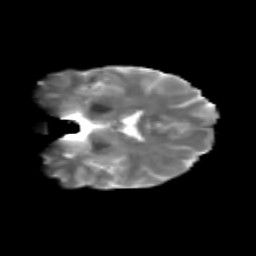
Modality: T2w
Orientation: coronal
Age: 28
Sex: female
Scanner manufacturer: siemens
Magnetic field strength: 3 T
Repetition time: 1.8 s
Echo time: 0.07 s